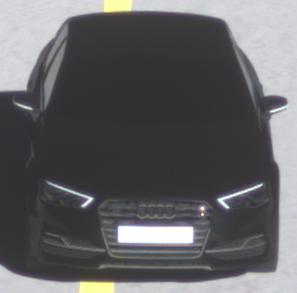
Make: Audi
Model: S3
Detailed model: 8V
Model produced from: 2013
Model produced until: 2020
Doors: 4
Color: black
Road condition: dry road
Daytime: morning or afternoon
Contrast: high contrast